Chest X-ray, AP view. Patient: 45 years old, sex F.
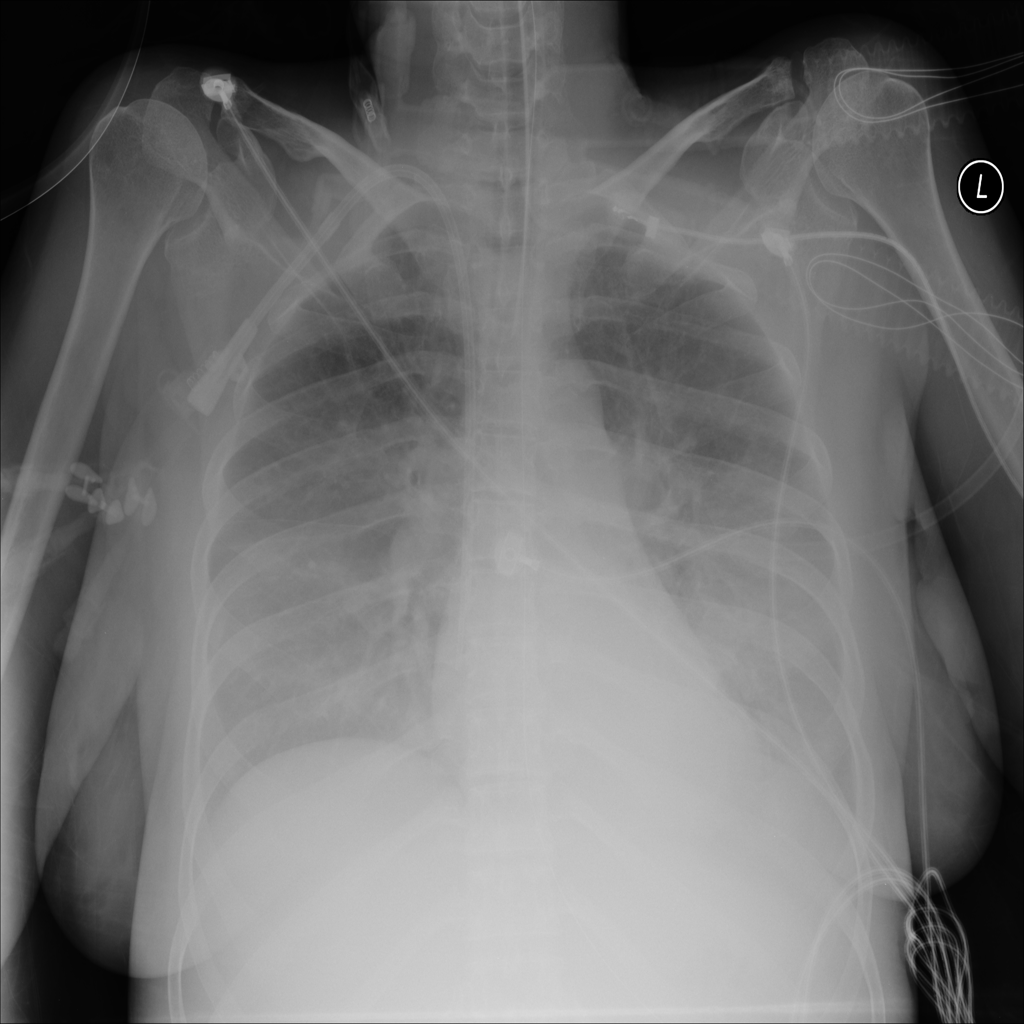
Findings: Effusion